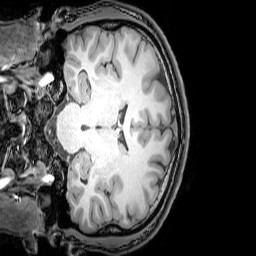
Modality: T1w
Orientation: coronal
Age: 23
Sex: male
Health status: healthy
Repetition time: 0.081 s
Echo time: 0.037 s